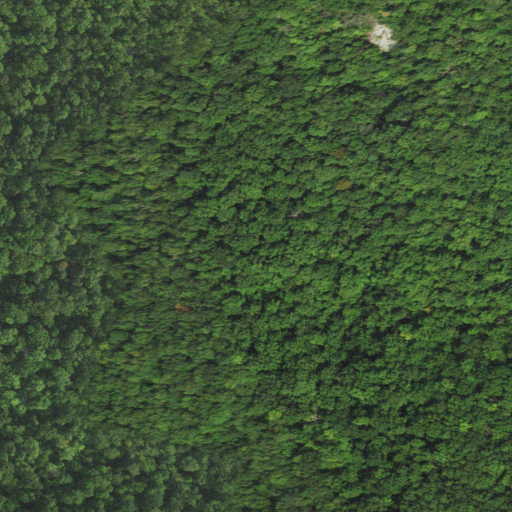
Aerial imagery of ridge(s) in Virginia named Flattop Ridge containing deciduous forest, mixed forest, and evergreen forest